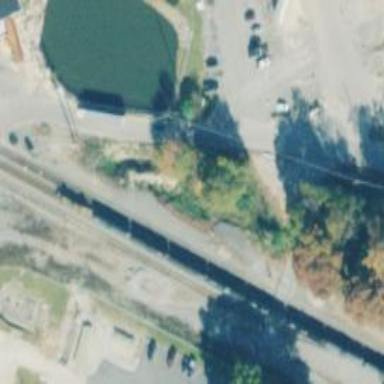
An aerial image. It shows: Railway yard used for servicing trains.